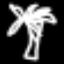
Label: palm tree